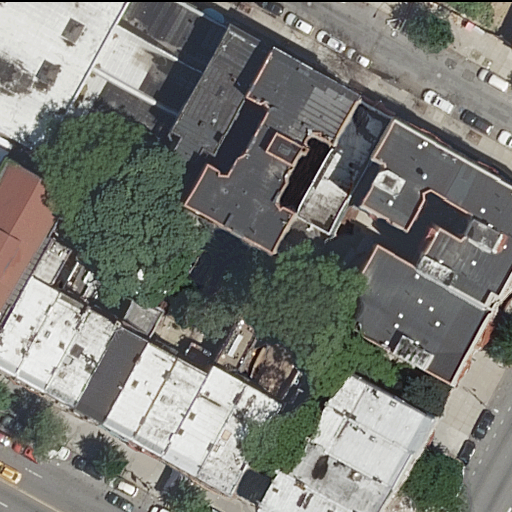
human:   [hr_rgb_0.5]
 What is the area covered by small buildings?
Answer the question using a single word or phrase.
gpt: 151m2

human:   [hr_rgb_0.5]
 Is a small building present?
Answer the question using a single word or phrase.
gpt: yes

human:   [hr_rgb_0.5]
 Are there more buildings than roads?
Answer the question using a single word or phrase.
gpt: yes

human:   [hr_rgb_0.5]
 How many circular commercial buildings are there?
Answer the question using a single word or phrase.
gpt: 0

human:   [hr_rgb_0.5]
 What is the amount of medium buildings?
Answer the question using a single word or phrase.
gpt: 17

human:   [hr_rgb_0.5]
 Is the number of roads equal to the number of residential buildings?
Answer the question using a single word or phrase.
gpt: no

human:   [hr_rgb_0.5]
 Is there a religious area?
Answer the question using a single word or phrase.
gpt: no

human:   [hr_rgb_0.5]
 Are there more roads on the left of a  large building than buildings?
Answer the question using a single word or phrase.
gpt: no

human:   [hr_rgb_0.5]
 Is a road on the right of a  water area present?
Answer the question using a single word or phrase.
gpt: no

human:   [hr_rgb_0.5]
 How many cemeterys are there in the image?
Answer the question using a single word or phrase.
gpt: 0

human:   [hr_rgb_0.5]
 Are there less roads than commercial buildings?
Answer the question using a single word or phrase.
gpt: no

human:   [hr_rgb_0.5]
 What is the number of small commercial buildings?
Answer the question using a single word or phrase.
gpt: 0

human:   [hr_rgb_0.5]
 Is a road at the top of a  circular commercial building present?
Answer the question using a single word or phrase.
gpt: no

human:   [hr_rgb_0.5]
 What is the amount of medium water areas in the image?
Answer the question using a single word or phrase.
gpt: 0

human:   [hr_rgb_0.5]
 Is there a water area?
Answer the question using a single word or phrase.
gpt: no

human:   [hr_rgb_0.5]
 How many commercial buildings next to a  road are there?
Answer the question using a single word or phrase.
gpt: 0

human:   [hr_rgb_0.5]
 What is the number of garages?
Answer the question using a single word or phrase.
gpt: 0

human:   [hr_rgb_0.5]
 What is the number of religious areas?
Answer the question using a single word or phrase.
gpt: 0

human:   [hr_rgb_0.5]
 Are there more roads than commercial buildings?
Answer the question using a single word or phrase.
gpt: yes

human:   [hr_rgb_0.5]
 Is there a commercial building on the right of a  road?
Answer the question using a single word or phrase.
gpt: no

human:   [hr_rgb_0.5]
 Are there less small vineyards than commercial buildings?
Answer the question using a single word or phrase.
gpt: no

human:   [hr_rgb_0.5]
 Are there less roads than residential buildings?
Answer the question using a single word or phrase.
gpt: yes

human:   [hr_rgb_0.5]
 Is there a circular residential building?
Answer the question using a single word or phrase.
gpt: no

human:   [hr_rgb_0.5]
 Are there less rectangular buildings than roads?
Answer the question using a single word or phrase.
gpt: no

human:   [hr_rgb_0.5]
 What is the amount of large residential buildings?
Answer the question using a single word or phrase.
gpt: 3

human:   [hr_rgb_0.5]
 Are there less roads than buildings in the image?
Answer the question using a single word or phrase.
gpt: yes

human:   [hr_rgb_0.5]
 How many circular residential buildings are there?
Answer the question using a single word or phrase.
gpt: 0

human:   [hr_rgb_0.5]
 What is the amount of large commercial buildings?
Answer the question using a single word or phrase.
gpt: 0

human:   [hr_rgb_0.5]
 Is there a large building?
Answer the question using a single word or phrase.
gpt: yes

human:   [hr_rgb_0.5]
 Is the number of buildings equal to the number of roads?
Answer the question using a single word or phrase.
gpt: no

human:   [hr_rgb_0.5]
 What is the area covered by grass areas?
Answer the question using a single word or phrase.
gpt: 0m2

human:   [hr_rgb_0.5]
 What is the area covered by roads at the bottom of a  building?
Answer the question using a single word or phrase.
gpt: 0m2

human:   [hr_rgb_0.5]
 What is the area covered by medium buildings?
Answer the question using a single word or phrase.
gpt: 3202m2

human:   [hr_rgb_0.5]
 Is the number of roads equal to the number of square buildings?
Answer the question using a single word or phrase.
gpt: no

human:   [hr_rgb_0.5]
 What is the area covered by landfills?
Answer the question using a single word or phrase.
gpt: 0m2

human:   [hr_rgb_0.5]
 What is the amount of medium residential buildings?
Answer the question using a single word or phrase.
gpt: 17